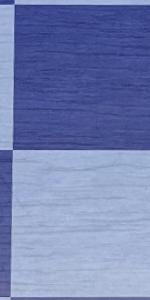
Label: Empty